Field crop: maize
Growth stage: 2
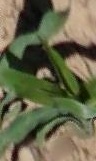
Species: maize